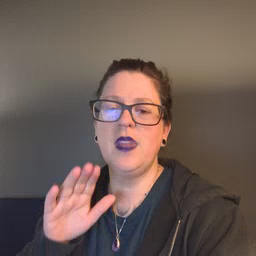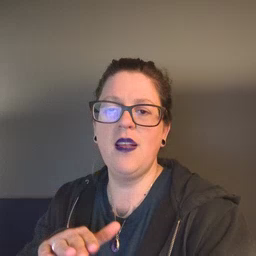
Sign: on